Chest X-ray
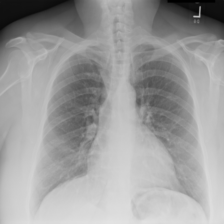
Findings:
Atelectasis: negative
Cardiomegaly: negative
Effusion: negative
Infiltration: negative
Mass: negative
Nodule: negative
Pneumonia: negative
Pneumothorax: negative
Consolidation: negative
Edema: negative
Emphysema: negative
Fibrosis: negative
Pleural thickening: negative
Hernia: negative